Current action and preconditions to check: path_clear

Your task: For each precondition in the list above, predict whether it will hold at this action.

Consider the current scene as observed from the mobile robot's camera, and analyze the predicted future states of all dynamic agents (e.g., people, animals, vehicles, or any moving entities) within the NEXT SECOND.

IMPORTANT: Only answer "very likely" if you are absolutely certain—based on strong, clear evidence—that a dynamic agent will violate the precondition in the predicted future state. Do NOT answer "very likely" for unlikely, ambiguous, or low-probability risks.

Ask yourself for each precondition: Is there a high probability, with clear and convincing evidence, that the predicted future states of any dynamic agent will interfere with the predicted future state of the currently executing action within the NEXT SECOND, causing that precondition to fail?

Assess the risk level based on these predictions. Use "likely" or "very likely" if motions create a clear risk of interference.

Use "neutral" or "improbable" if agents are nearby but their predicted paths are clearly diverging or non-conflicting.

Failure Risk Categories: "very improbable", "improbable", "neutral", "likely", "very likely"

Answer Format: Output ONLY the probability_of_failure value from these categories: "very improbable", "improbable", "neutral", "likely", "very likely"

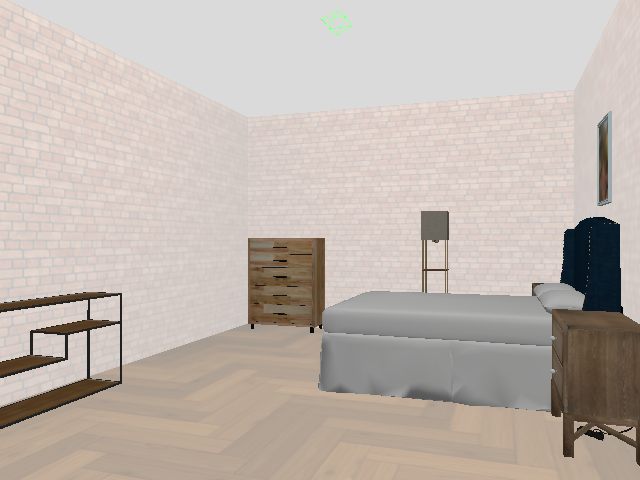

Answer: very improbable